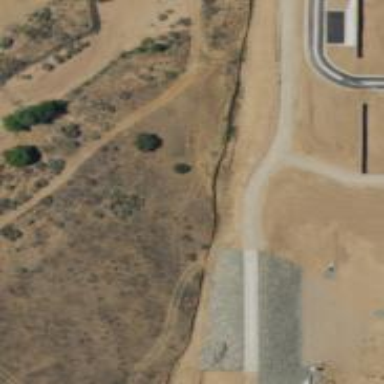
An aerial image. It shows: Path along embankment.